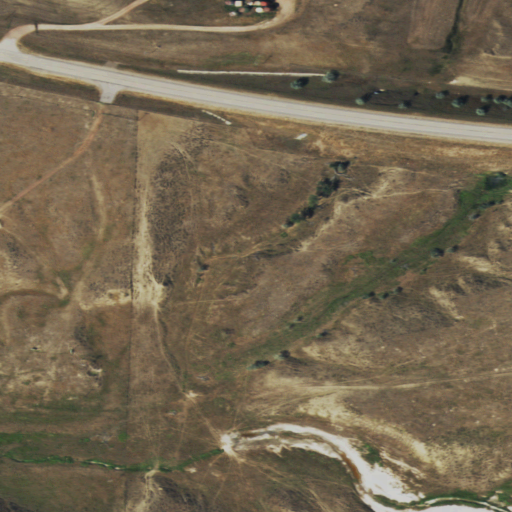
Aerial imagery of valley in Wyoming named North Draw containing shrub, grassland, open development, low intensity development, herbaceous wetlands, and medium intensity development